Question: I have a grid in my GWT application
there are columns and rows which have data , if the data size for every row/column is same ,it works fine , but if some data gets larger , the whole format of my grid disturbs .
attached is the screenshot of my GRID , is there any solution for this ,like can i create a tooltip for larger texts or any other way .

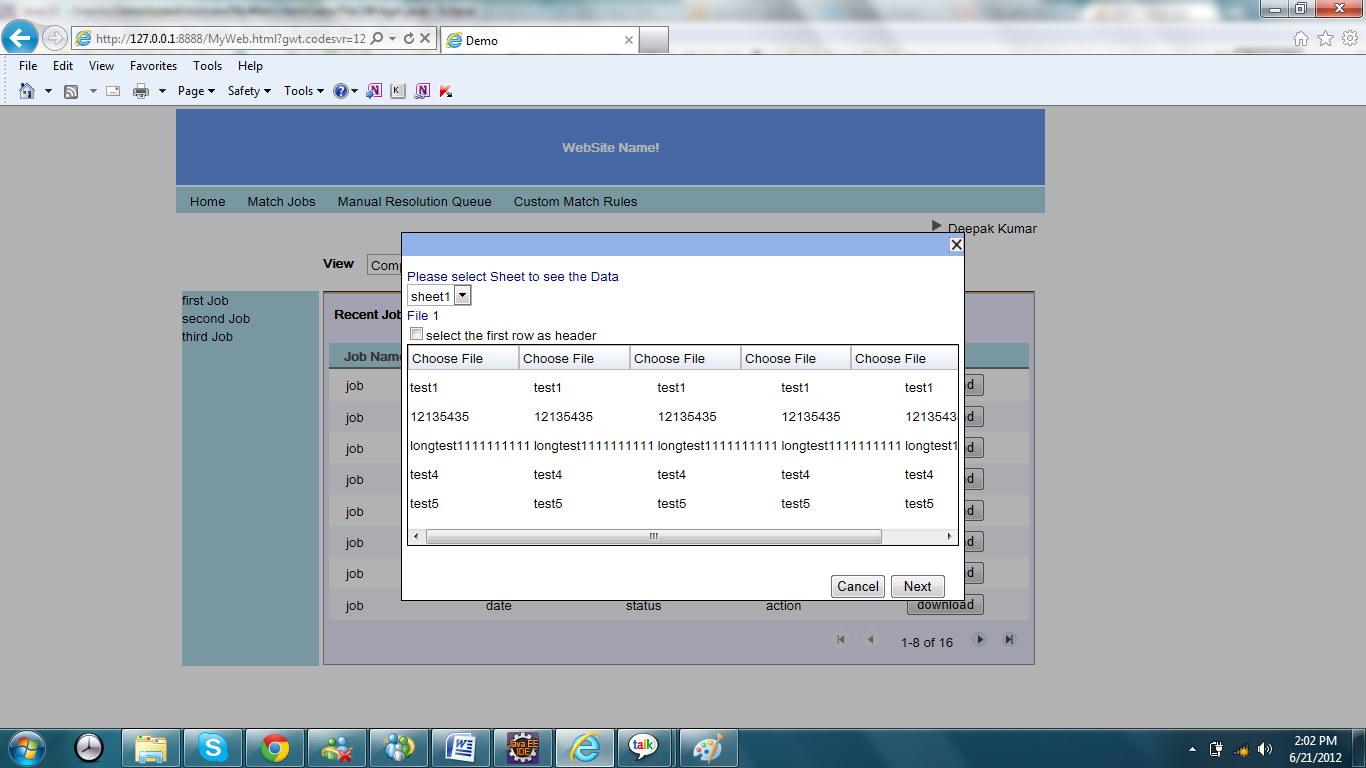
Answer: You could define text overflow to ellipsis, so the text in your column will clip.
The text-overflow declaration allows you to deal with clipped text: that is, text that does not fit into its box. The ellipsis value causes three periods to be appended to the text.
'''
.columnOverflow {
overflow: hidden;
white-space: nowrap;
text-overflow: ellipsis;
}
'''